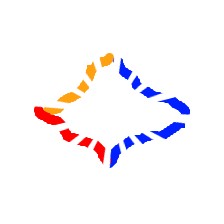
Shape: rhombus